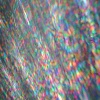
Label: sunburn